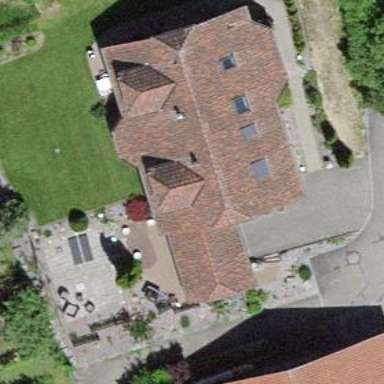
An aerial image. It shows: Simple and straightforward house.